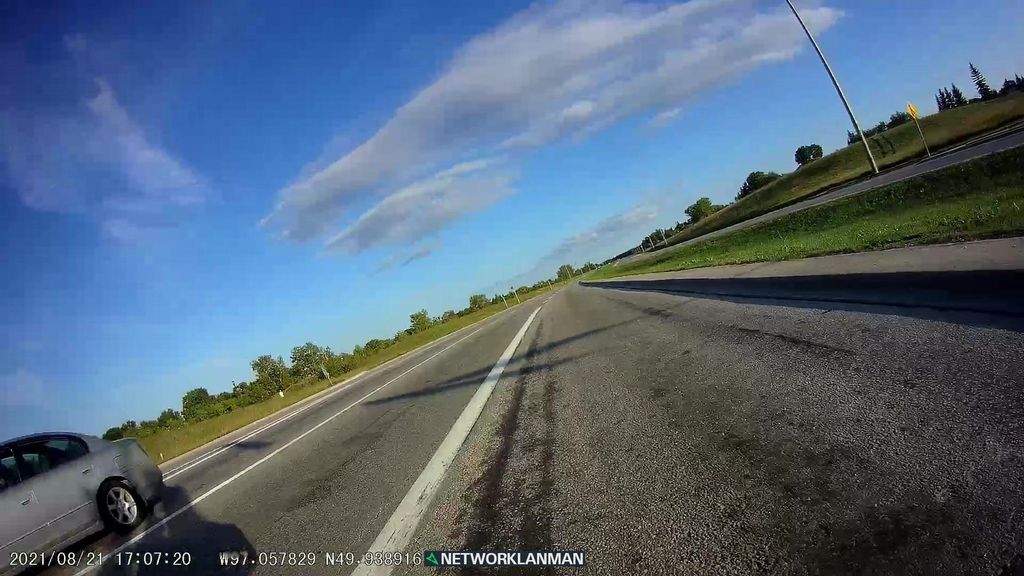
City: winnipeg